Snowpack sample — Snodgrass Mountain, Crested Butte, Colorado (2/4/25, 12:06 PM MST)
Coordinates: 38.923, -106.968
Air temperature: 35 °F
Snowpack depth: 80 cm
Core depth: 80 cm
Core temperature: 32 °F
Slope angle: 14°, slope face: 78°
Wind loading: low
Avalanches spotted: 0
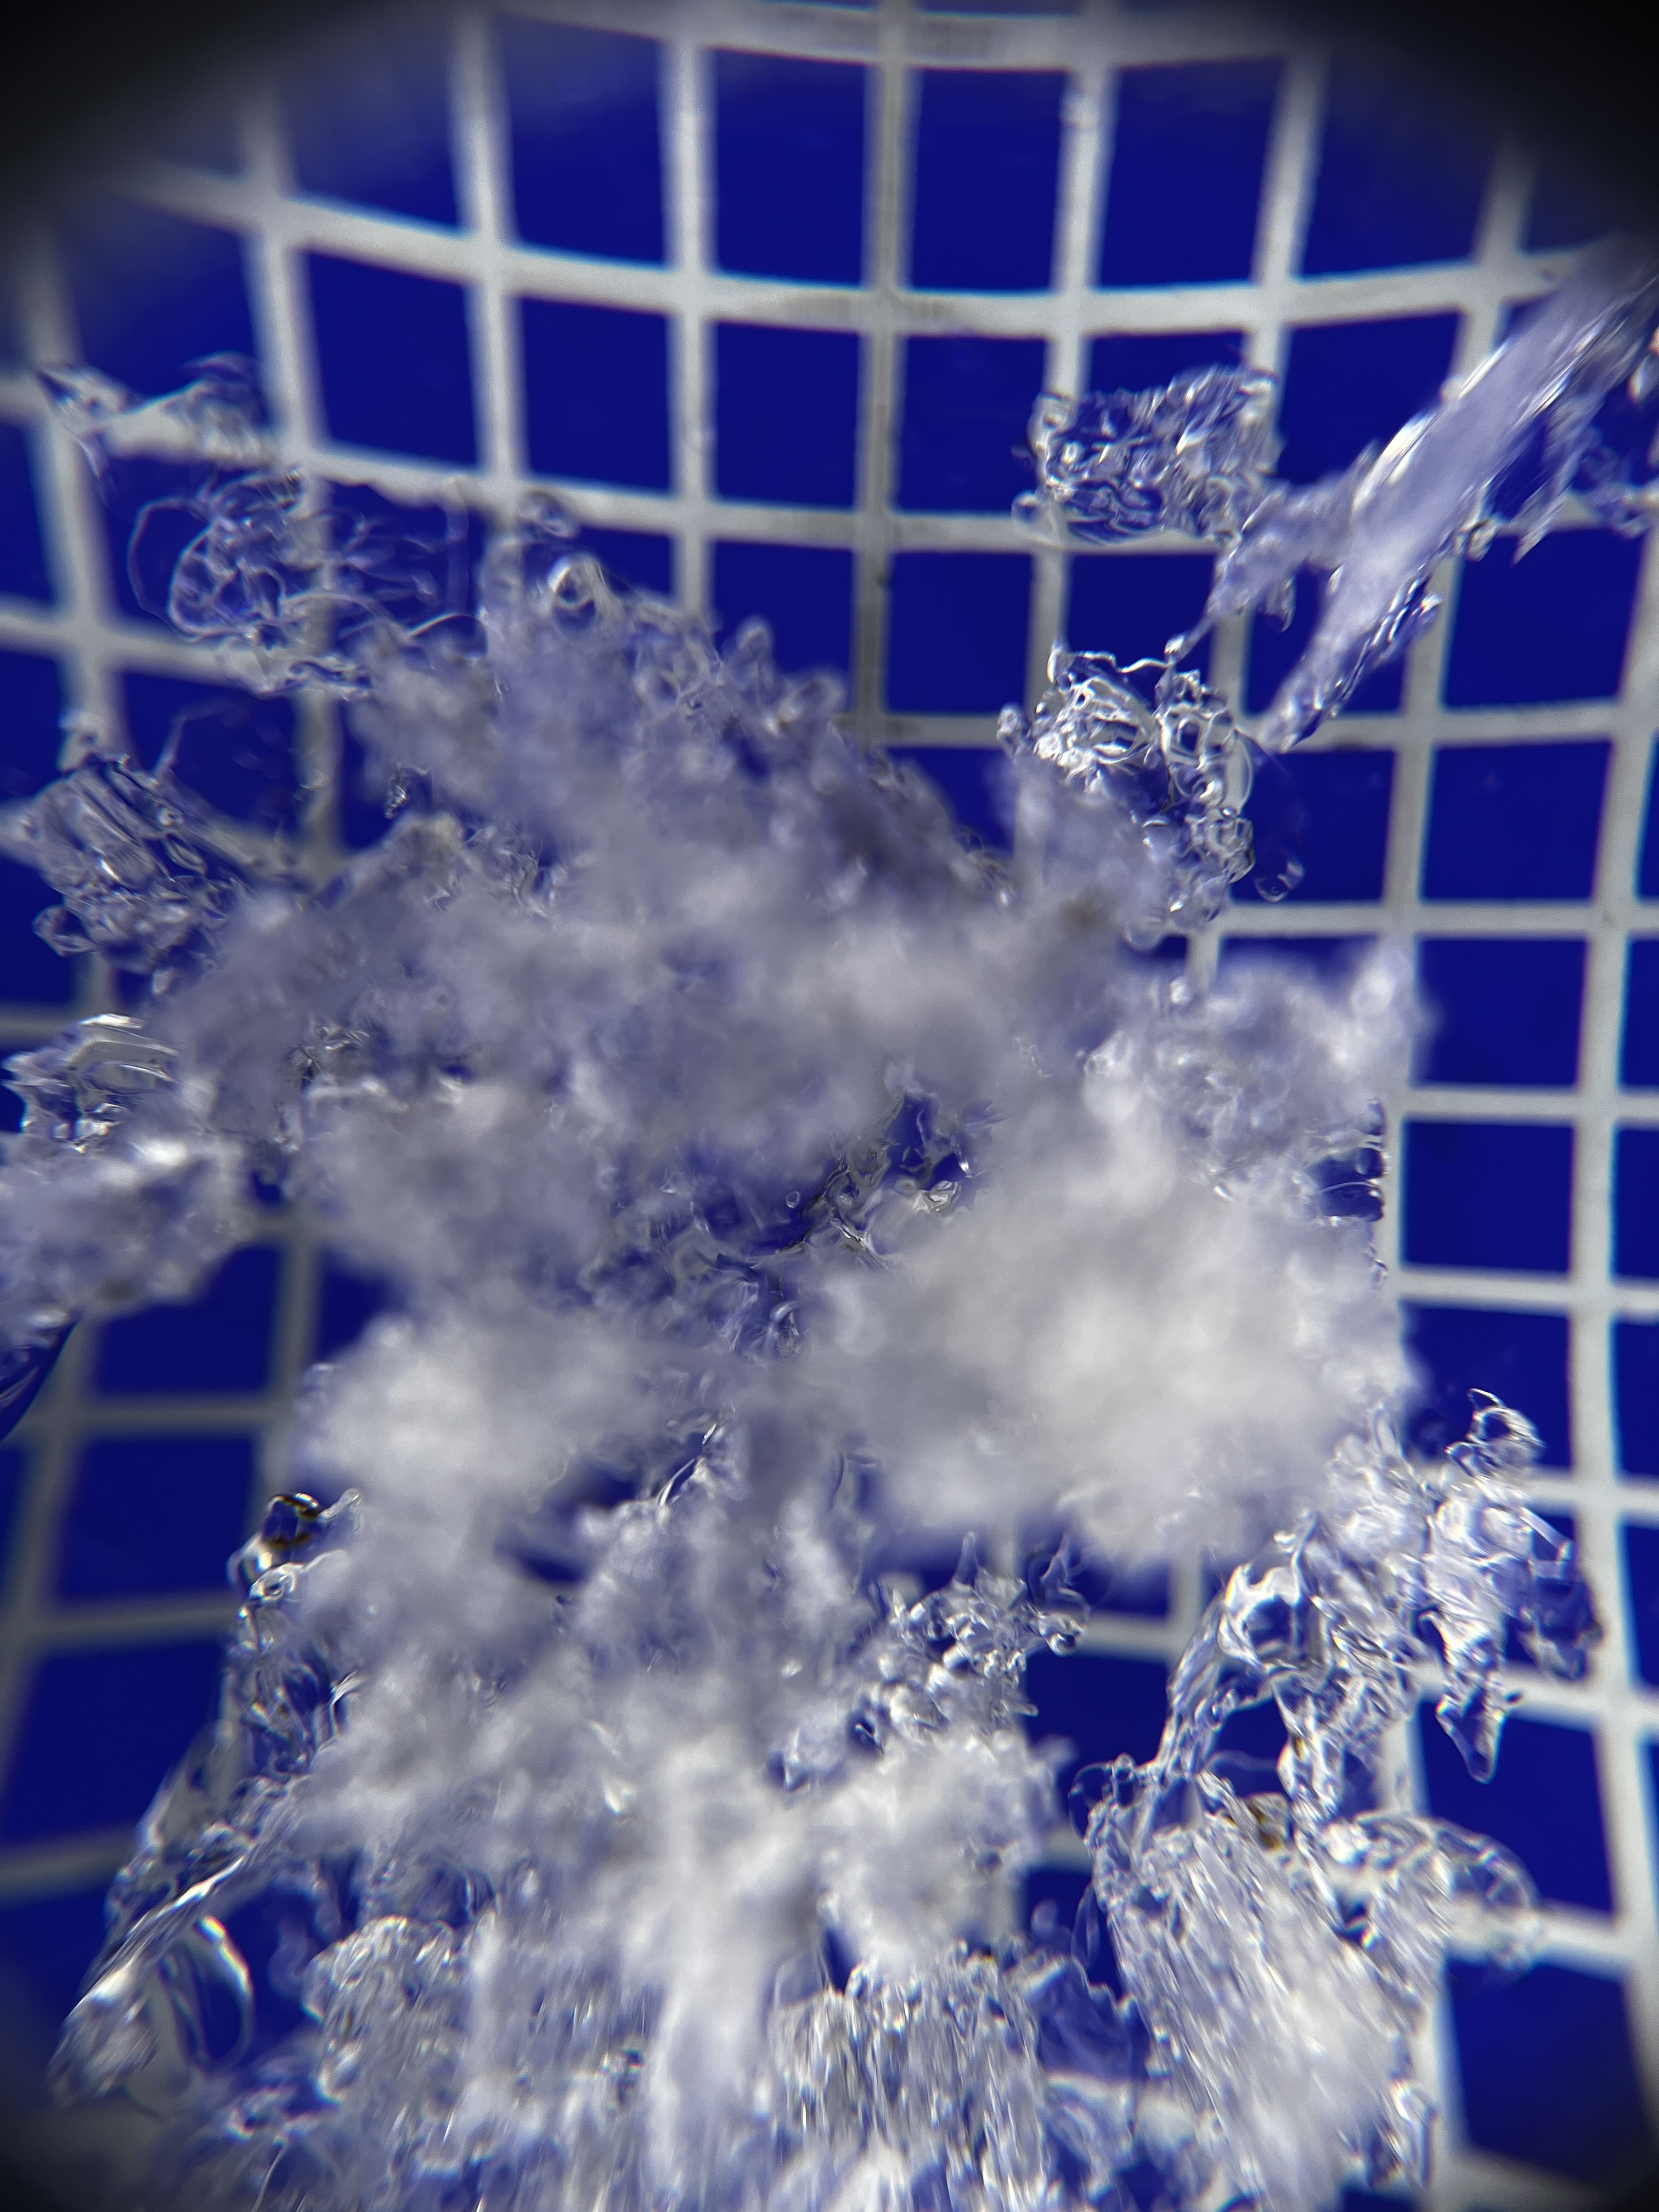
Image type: magnified_profile
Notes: No avalanches nearby, unusually warm weather for the last month reported by residents, Collected 25 yards from treeline